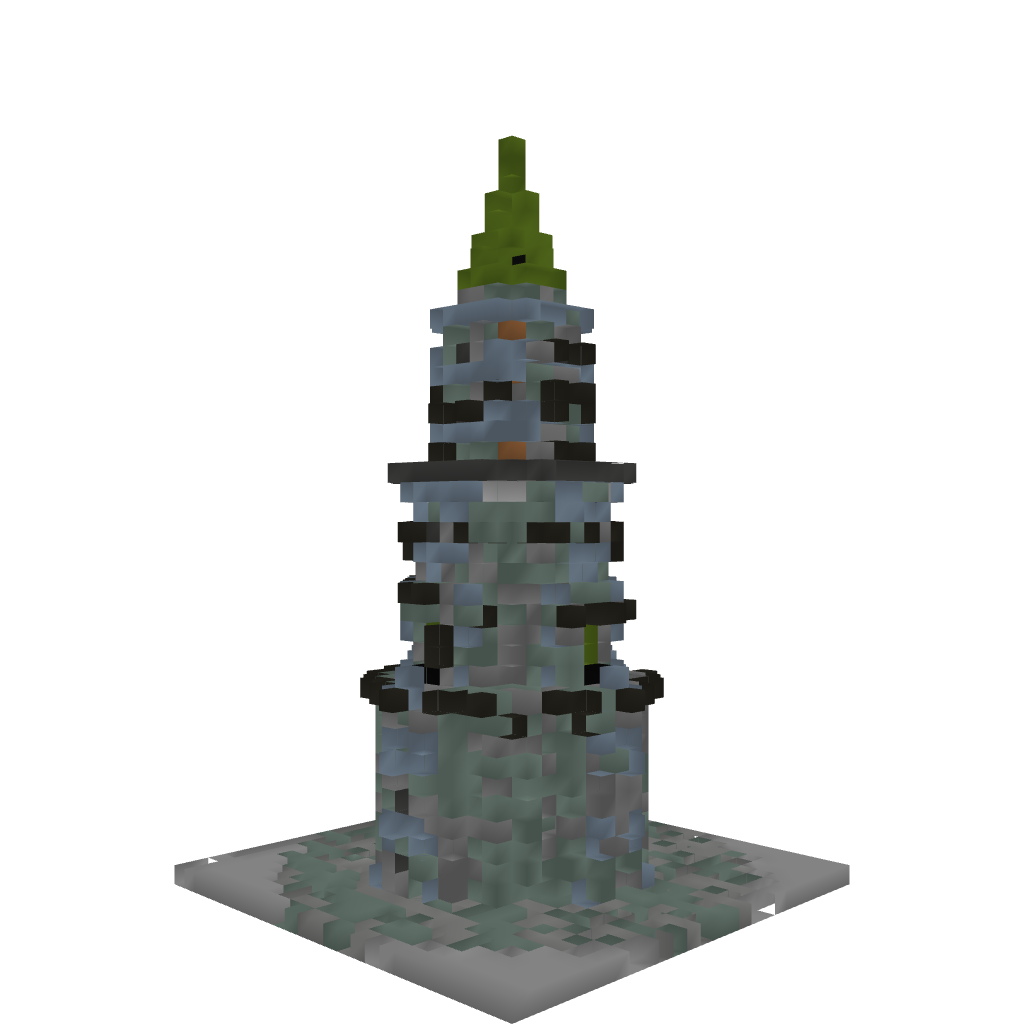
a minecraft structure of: Medieval Tower Normal